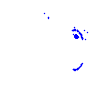
Particle: pion